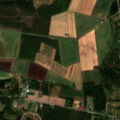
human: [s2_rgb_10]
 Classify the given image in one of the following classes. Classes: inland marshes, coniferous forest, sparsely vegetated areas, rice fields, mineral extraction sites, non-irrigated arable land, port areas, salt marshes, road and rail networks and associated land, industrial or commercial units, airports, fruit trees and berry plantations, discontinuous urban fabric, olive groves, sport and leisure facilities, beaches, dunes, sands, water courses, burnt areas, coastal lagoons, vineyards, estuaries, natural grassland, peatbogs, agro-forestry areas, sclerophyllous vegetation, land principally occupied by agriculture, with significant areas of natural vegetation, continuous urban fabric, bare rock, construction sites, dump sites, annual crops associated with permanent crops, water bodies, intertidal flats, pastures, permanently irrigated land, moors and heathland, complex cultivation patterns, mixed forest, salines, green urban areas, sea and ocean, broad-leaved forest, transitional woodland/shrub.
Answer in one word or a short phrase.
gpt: non-irrigated arable land, land principally occupied by agriculture, with significant areas of natural vegetation, coniferous forest, mixed forest